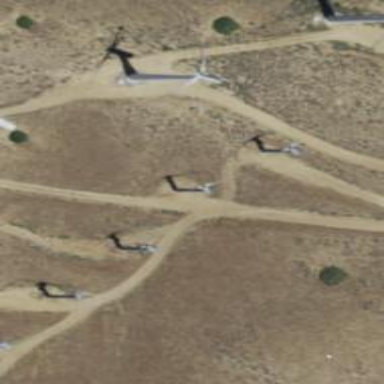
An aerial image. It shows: Wind power generator with wind turbines.